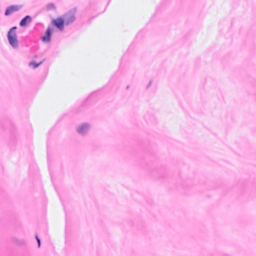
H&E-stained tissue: Breast